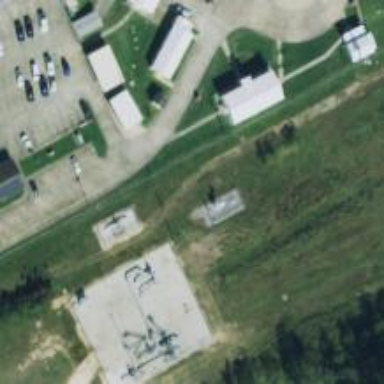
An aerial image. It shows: Station for pipelines.